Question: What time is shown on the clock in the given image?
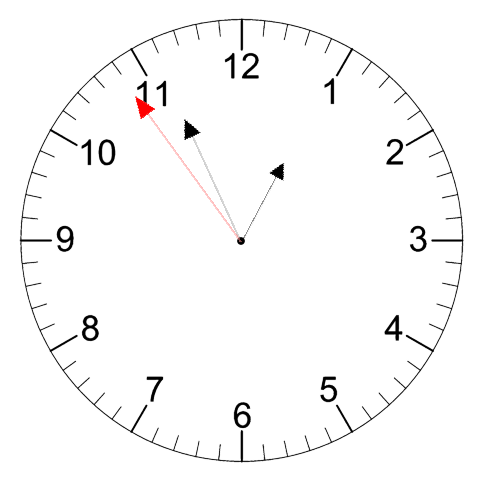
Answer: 12:55:54